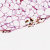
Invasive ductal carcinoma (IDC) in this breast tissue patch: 0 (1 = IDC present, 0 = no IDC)